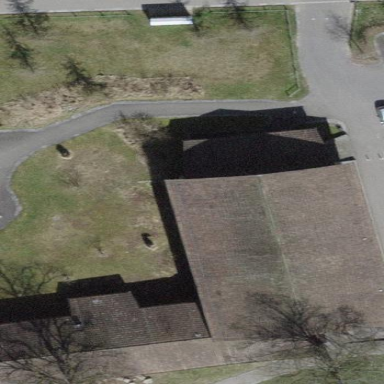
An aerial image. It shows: School building.